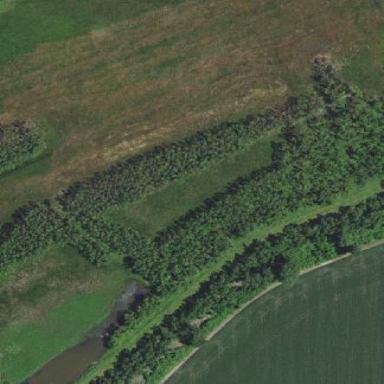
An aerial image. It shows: Marshy wetland area.